Field crop: tomato
Growth stage: 1
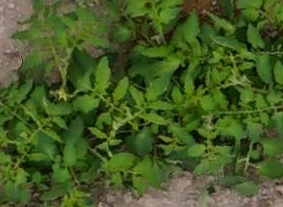
Species: tomato